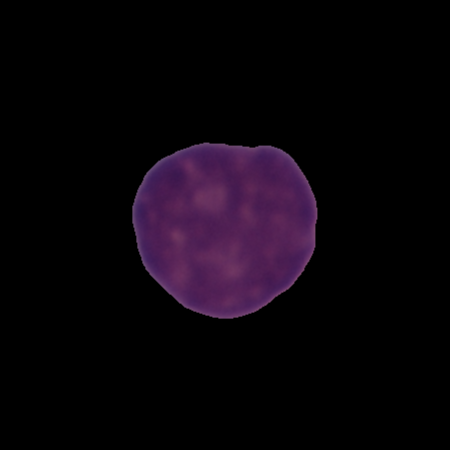
Label: healthy